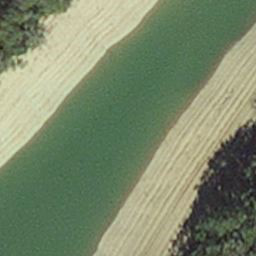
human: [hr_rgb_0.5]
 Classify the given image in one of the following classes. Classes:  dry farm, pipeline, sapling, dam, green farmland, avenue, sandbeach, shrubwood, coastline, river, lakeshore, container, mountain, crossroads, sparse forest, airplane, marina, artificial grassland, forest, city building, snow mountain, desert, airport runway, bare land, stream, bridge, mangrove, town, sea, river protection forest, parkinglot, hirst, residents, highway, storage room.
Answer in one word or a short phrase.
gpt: hirst